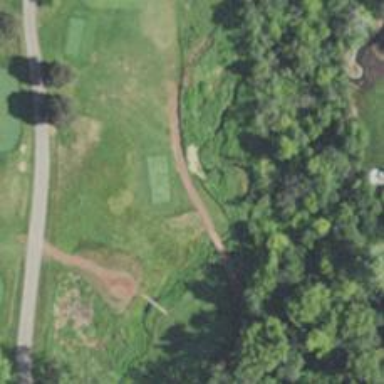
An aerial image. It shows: Golf cartpath that is also road path.